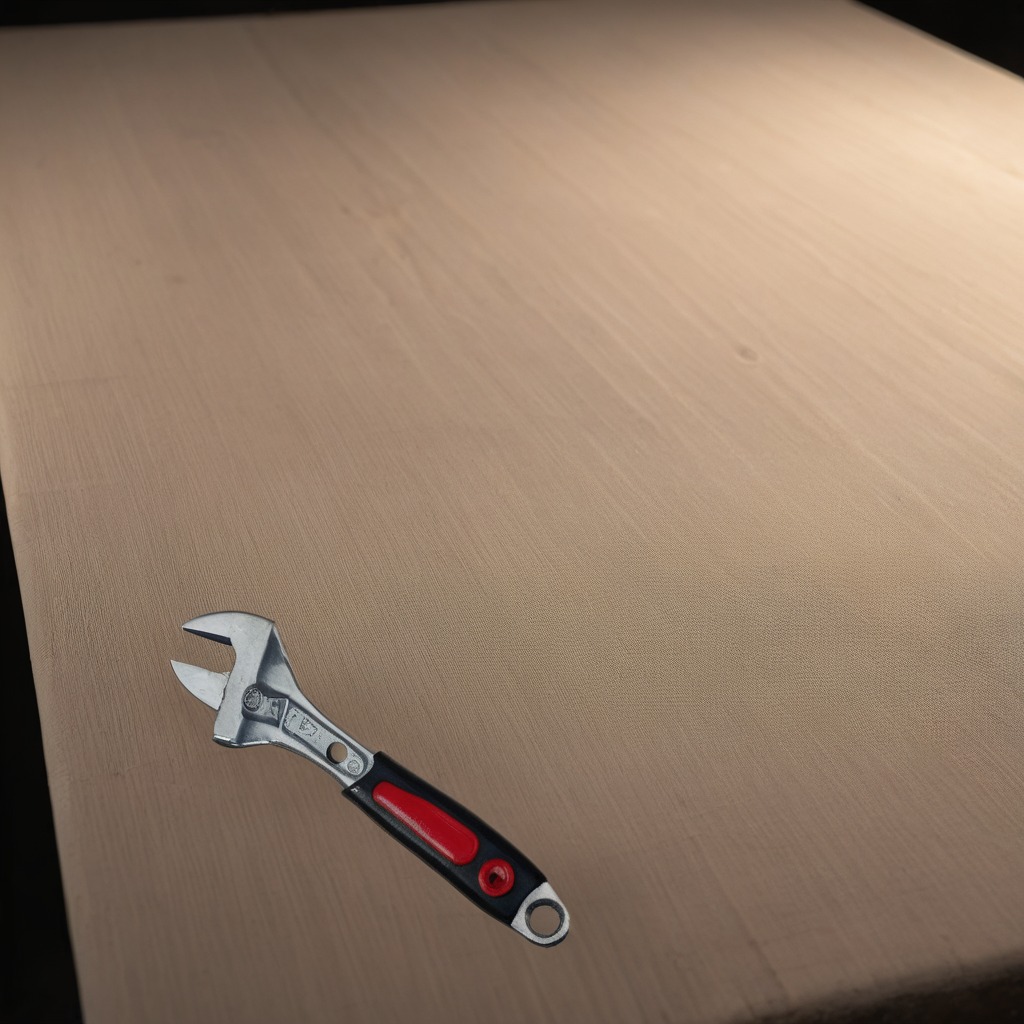
A wrench is lying on a wooden table.